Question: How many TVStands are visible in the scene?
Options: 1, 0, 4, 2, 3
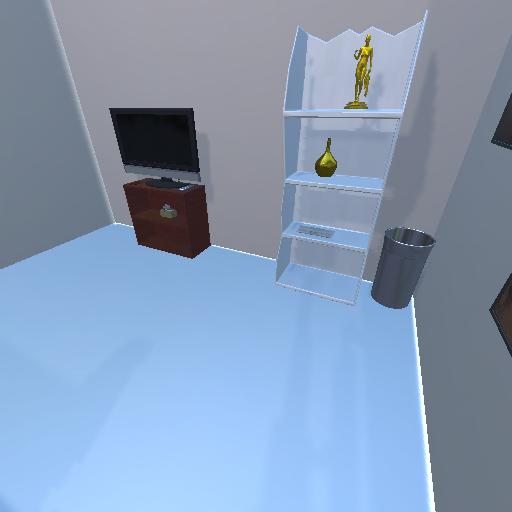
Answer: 1